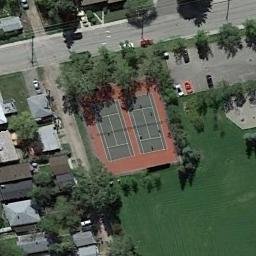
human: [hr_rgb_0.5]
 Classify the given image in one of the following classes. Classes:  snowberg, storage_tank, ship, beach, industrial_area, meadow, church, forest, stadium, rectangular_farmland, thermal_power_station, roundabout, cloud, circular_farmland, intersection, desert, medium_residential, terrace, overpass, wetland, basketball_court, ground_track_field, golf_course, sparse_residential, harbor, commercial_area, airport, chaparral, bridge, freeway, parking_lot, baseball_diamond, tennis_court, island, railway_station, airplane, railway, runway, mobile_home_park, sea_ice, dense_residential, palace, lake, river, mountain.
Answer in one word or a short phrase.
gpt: tennis_court